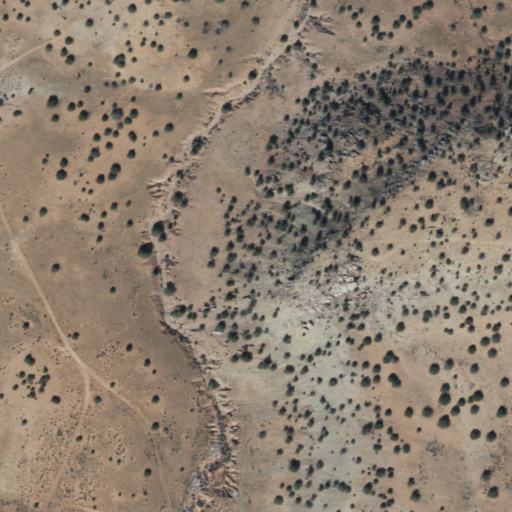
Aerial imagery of mountain in Arizona named Supai Mesa containing shrub and evergreen forest